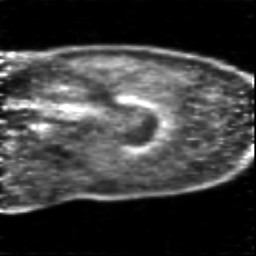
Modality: PET
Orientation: sagittal
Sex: male
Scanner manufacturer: siemens